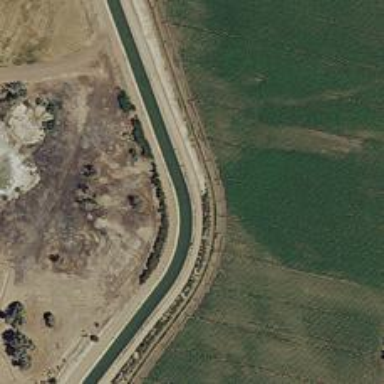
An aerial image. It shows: Canal.